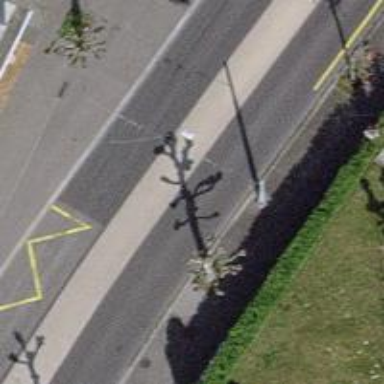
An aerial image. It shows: Uncontrolled crossing with central island on the road.